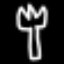
Label: fork